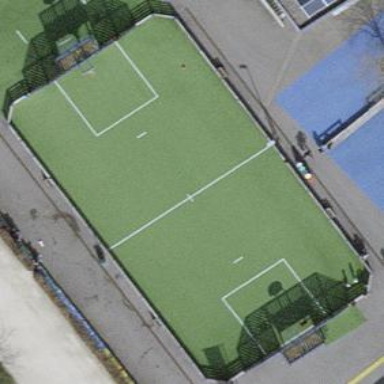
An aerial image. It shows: Versatile sports pitch suitable for soccer and basketball activities in the leisure land area.